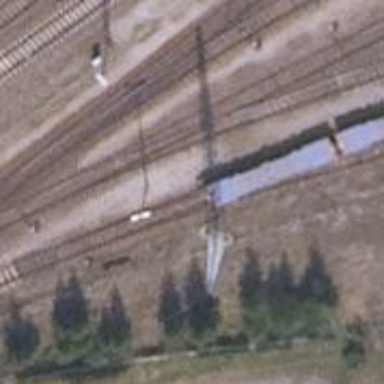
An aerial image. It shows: Railway switch with the turnout pointing to the right.